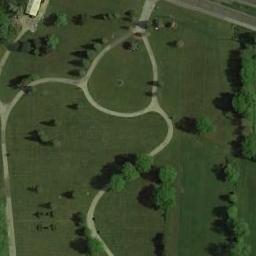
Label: meadow